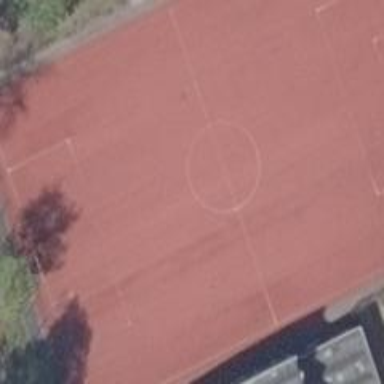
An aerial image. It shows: Soccer pitch for leisure land activities.